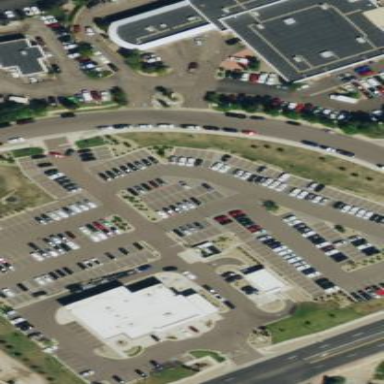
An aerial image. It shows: Retail area with car shop.